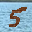
Label: 5